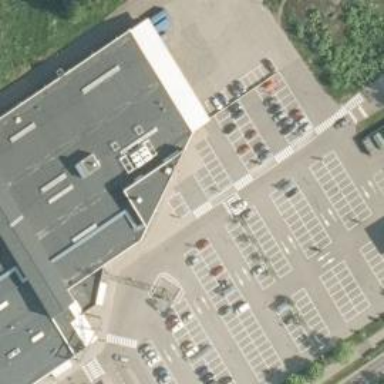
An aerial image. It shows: Pharmacy providing healthcare services.